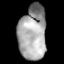
Tissue: lung
Cell type: Myeloid cells
Senescence score: 0.2206
Nuclear area (px): 1464
Mean DAPI intensity: 165.262